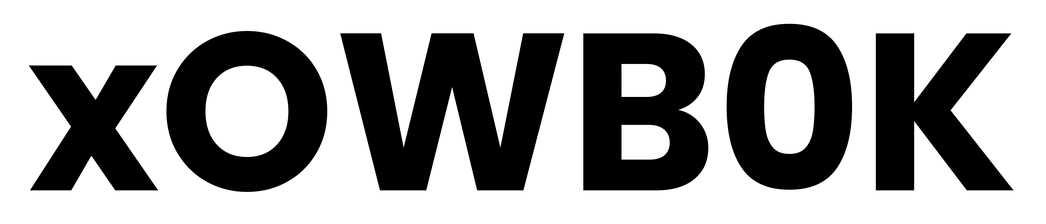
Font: Poppins-Bold